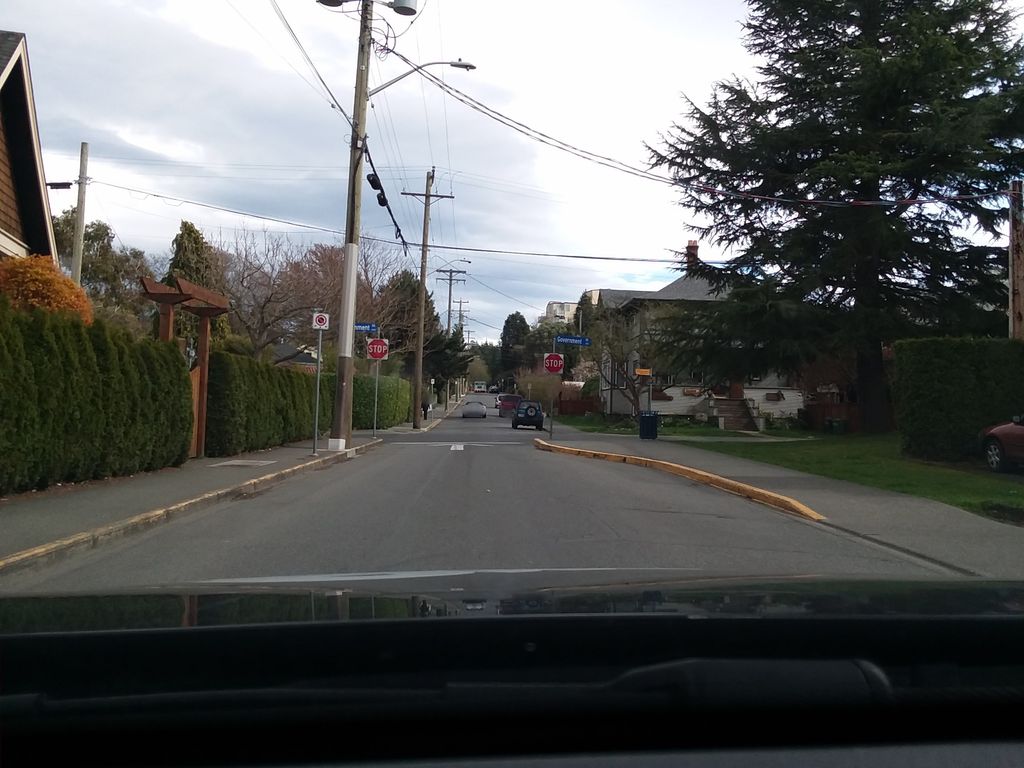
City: victoria